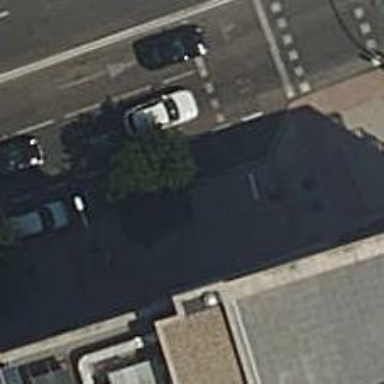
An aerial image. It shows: Motorcycle parking facility.